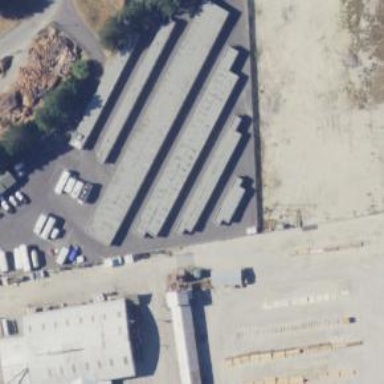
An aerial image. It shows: Warehouse.